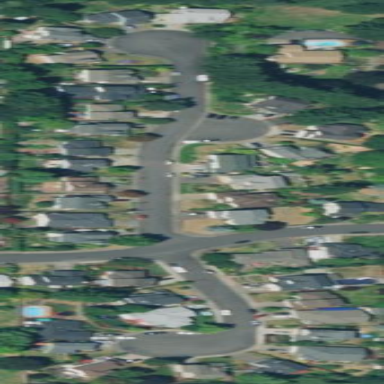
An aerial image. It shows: Single-family residential area.